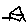
Label: house